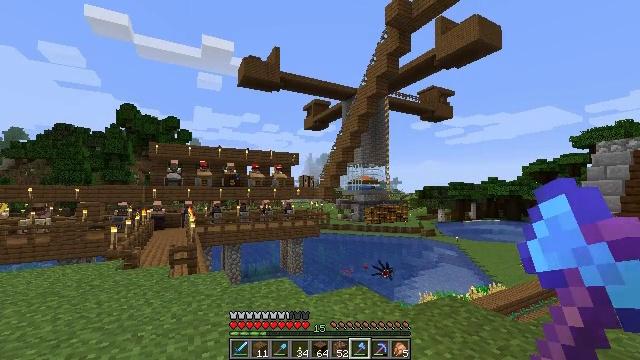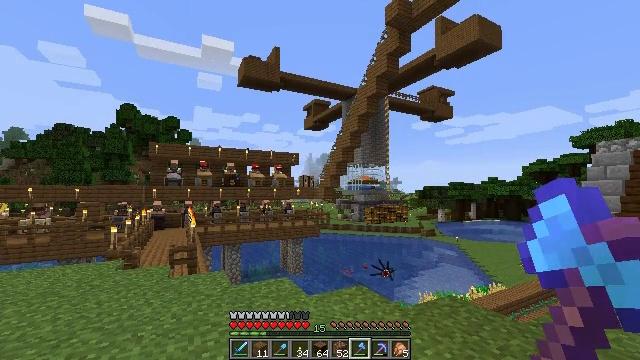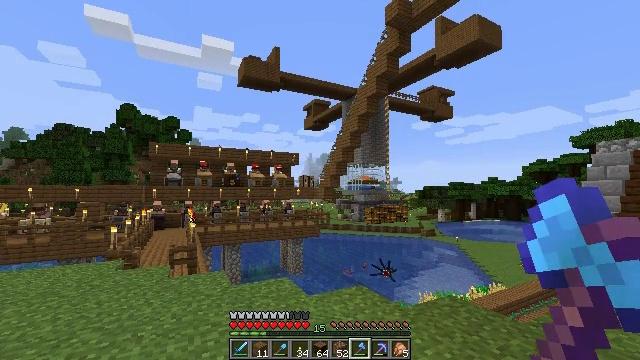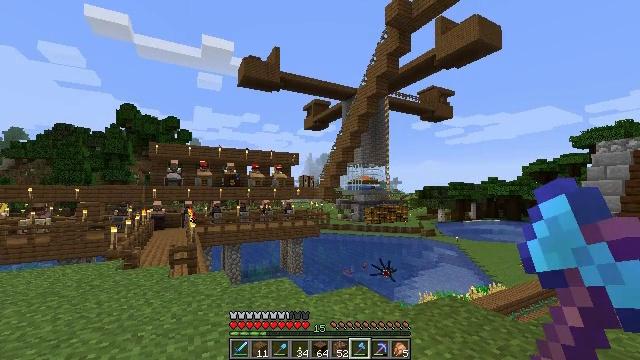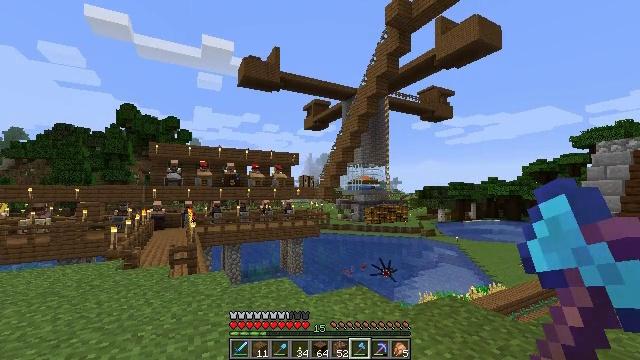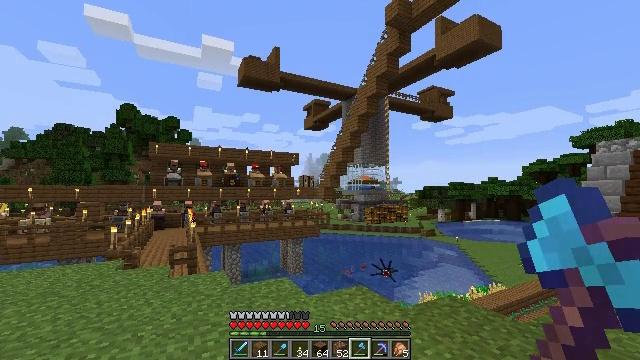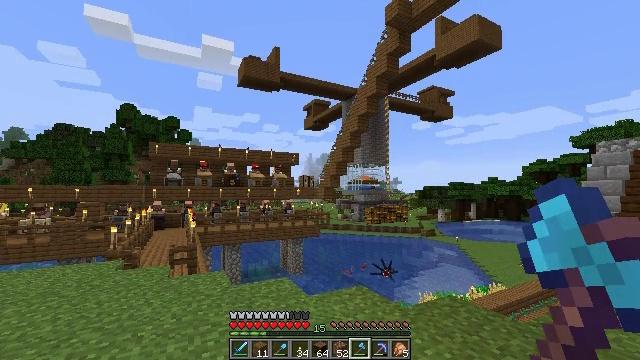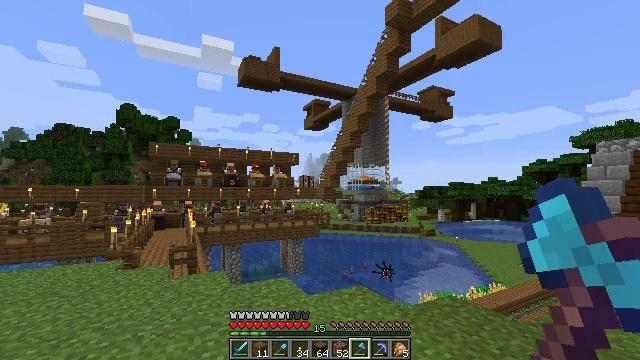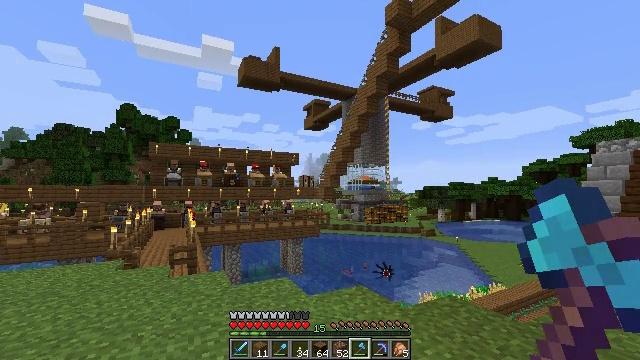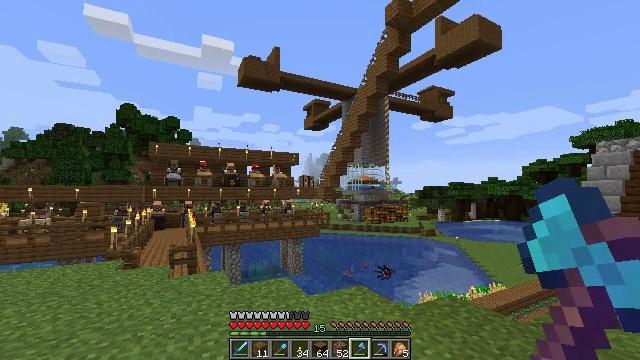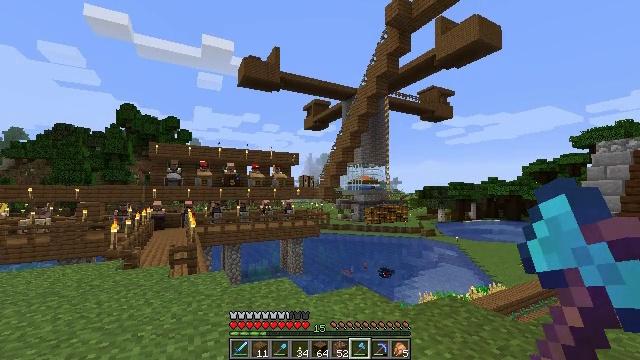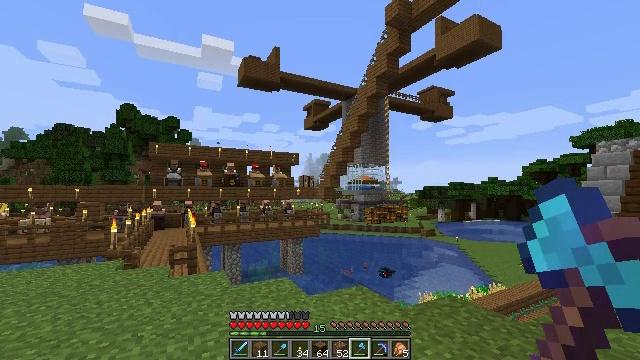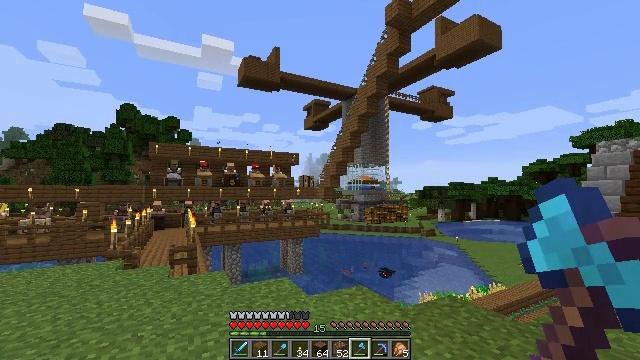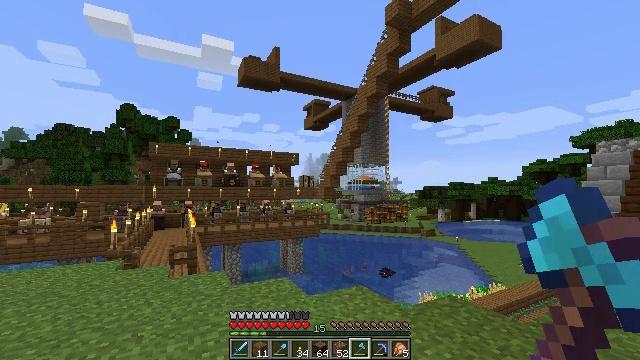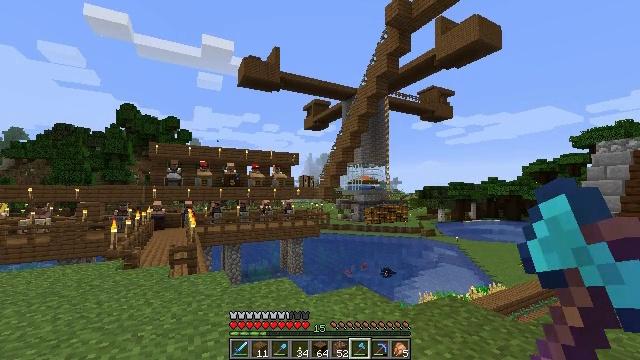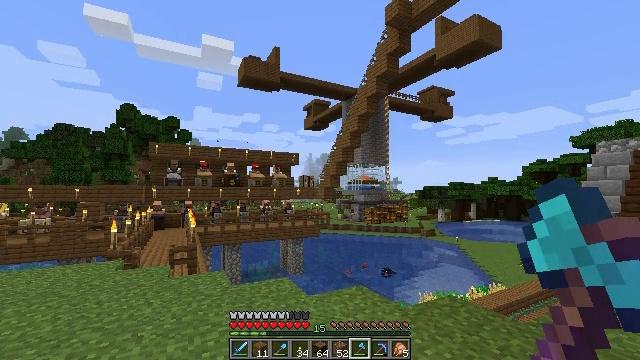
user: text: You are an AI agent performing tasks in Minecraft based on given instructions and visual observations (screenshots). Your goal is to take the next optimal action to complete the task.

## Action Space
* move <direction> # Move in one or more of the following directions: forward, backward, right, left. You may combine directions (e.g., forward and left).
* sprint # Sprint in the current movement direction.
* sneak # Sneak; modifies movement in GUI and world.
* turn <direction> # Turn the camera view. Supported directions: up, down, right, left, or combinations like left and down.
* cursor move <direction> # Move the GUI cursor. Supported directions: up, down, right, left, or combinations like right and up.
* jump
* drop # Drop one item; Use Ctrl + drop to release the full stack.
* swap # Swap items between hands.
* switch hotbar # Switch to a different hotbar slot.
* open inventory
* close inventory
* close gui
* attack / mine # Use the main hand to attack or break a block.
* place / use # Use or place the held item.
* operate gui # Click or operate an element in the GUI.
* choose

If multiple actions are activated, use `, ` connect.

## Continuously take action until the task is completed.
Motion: motion action
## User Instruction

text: Interact with the crafting table to create a spruce pressure plate.
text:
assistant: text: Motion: no_op
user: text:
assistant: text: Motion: no_op
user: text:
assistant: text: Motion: no_op
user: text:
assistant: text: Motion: no_op
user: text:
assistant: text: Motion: no_op
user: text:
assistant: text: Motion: no_op
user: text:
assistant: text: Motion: no_op
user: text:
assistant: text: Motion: no_op
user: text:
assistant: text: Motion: no_op
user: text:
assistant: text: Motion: no_op
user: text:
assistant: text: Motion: no_op
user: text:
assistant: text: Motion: no_op
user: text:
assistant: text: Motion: no_op
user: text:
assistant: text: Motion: no_op
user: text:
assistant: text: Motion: no_op
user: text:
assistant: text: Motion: no_op
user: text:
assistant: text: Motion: no_op
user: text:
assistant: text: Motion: no_op
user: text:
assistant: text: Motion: no_op
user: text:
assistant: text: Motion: no_op
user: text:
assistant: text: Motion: no_op
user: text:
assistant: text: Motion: no_op
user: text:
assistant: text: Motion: no_op
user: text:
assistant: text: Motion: no_op
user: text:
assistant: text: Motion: no_op
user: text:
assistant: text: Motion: no_op
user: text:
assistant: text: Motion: no_op
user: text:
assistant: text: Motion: no_op
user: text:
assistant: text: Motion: no_op
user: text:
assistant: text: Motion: no_op